Field crop: maize
Growth stage: 2
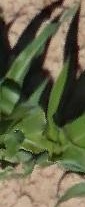
Species: maize